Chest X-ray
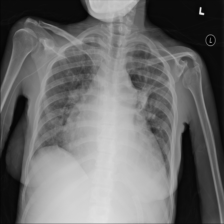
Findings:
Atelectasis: negative
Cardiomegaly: positive
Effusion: positive
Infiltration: negative
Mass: negative
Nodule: negative
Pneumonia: negative
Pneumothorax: negative
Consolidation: positive
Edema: negative
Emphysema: negative
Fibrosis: negative
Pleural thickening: negative
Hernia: negative